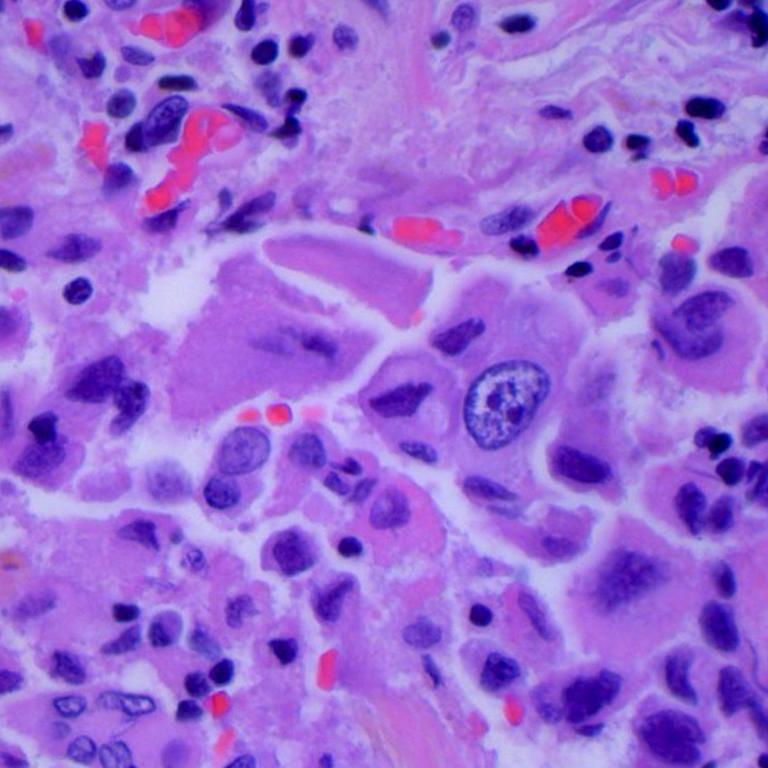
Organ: lung
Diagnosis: adenocarcinomas